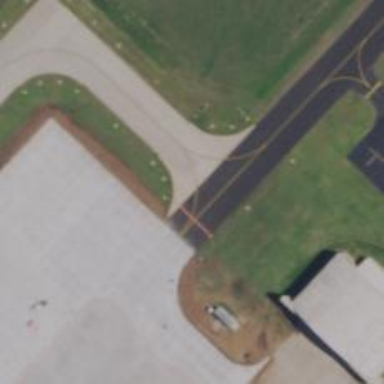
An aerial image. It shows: Image of taxiway at airport.